Question: I'm trying to make a UITableView like the native calendar app:

but I'm trying to learn the best way to do this. I'm able to get this for the most part with a switch statement in the cellForRowAtIndexPath method, but I'm having troubles changing the textColor when a cell is selected.
For some reason cell.isSelected is always NO, and I have no way to reload the tableview after another cell is selected anyway.
Should I subclass UITableViewCell for something this simple and store an array of cells?
Any help would be appreciated, thanks.
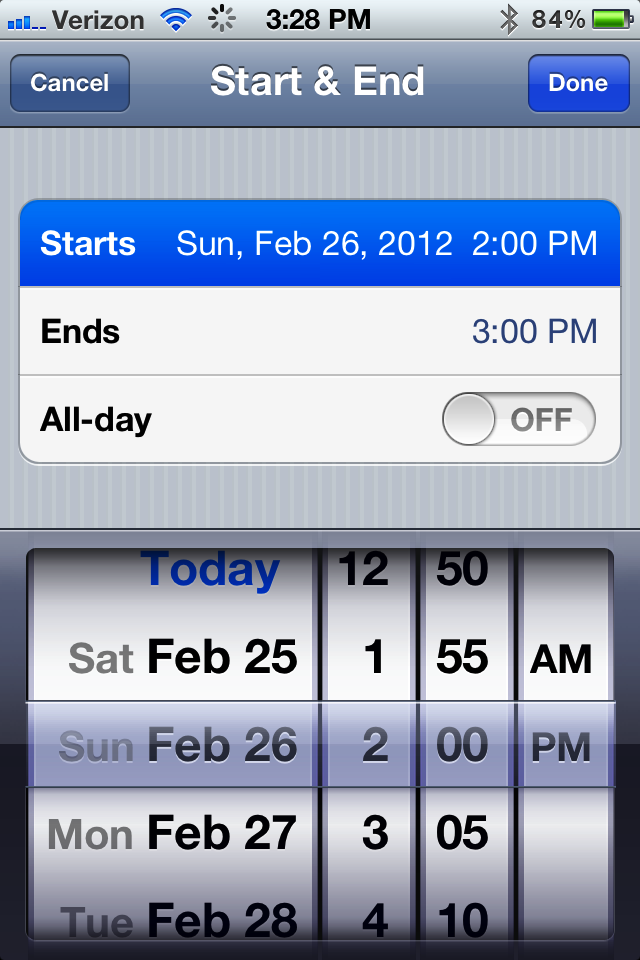
Answer: There is no need to subclass, as stated in the <URL> the delegation function:
'''
tableView:willSelectRowAtIndexPath:
'''
should do the trick
Below you find some code that should demonstrate the idea of using the delegate. Please note that this code is untested, as i am currently not in front of my xcode.
'''
-(void)willSelectRowAtIndexPath:(NSIndexPath *)indexPath {
if (prevIndexPath != nil) {
UITableViewCell* prevCell = [self.tableView cellForRowAtIndexPath: prevIndexPath];
prevCell.textLabel.textColor = [UIColor black]; // your initial color here
}
UITableViewCell* cell = [self.tableView cellForRowAtIndexPath: indexPath];
cell.textLabel.textColor = [UIColor green];
prevIndexPath = indexPath;
}
'''
Make sure to set the UITableViewDelegate protocol to your controlling class that manages your TableView and set the tableViews.delegate to that.
To make this code run, you also have to define a property or variable with the name prevIndexPath. This ones holds the previously selected cell that is needed to revert to the cell to its initial color.